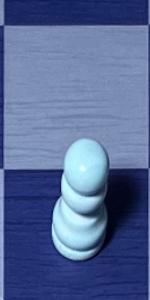
Label: Pawn_White